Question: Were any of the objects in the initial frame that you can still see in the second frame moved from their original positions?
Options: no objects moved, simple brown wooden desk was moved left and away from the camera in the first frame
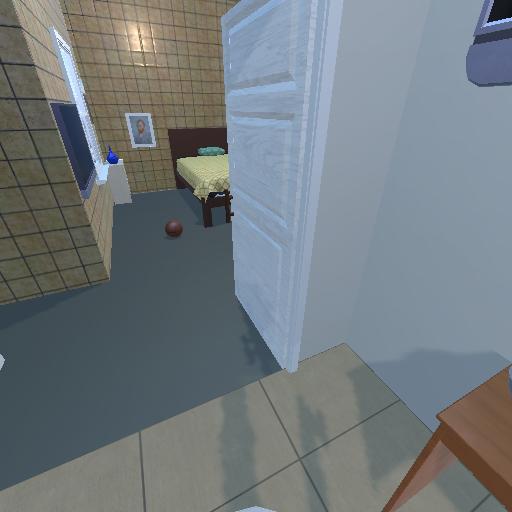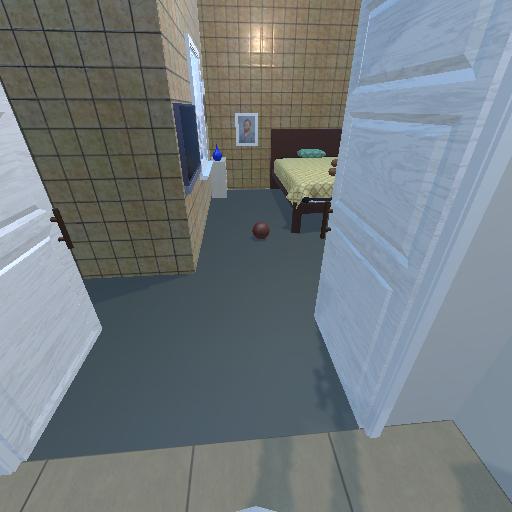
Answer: no objects moved